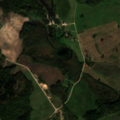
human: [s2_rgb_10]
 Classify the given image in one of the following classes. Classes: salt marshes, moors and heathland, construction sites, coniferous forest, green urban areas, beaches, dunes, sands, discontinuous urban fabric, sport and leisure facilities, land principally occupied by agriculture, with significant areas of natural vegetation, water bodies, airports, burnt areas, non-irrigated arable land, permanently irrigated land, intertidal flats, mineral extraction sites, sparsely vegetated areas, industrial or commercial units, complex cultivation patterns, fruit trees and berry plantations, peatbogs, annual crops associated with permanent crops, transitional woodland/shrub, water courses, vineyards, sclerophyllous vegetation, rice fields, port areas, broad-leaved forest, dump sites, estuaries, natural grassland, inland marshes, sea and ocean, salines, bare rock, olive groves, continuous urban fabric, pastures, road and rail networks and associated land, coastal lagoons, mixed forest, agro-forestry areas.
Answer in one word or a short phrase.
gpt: non-irrigated arable land, complex cultivation patterns, land principally occupied by agriculture, with significant areas of natural vegetation, broad-leaved forest, mixed forest